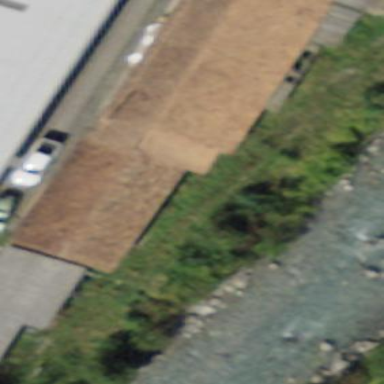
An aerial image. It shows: Warehouse building.